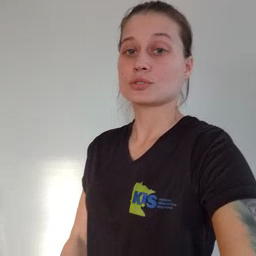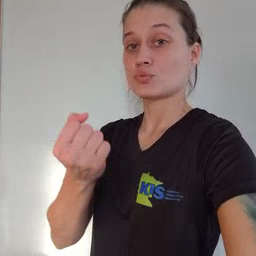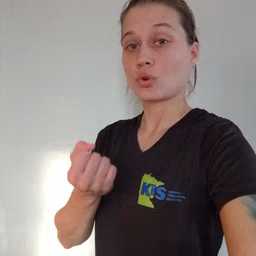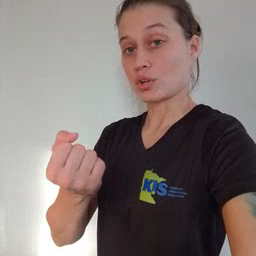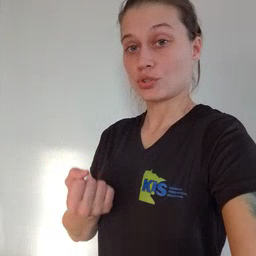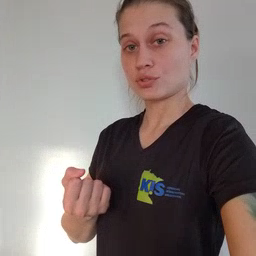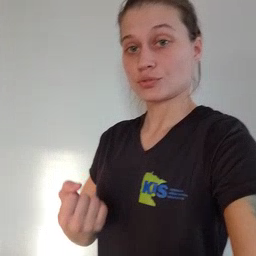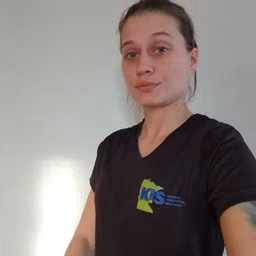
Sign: drawer